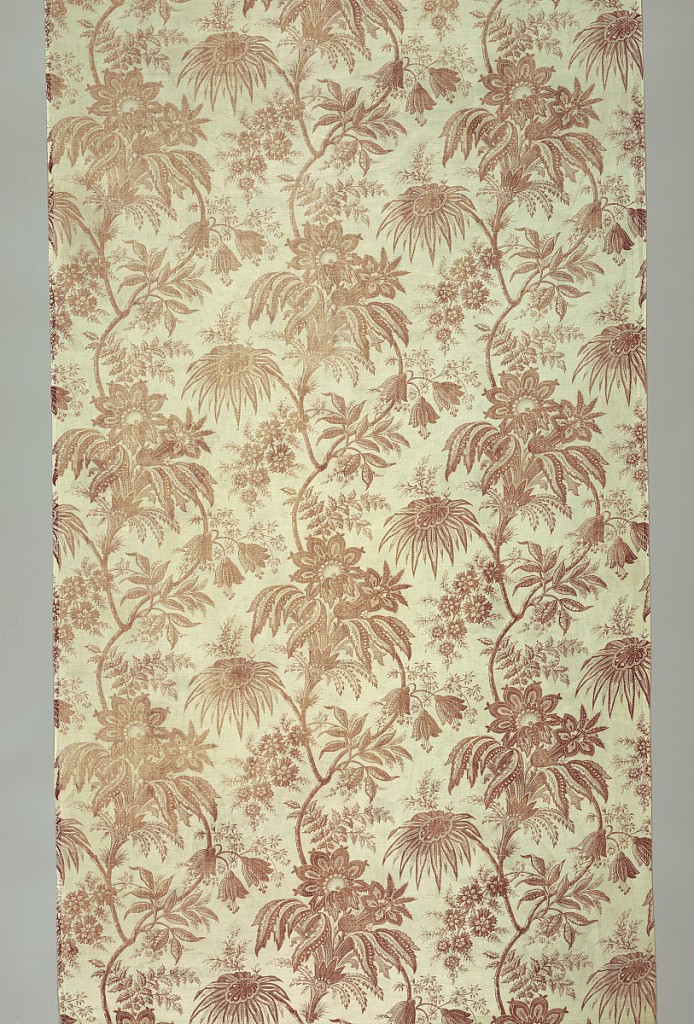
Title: Textile
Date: mid-19th century
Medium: cotton Technique: printed by engraved roller on plain weave
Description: Floral print with a large-scale repeat of exotic and stylized flowers in a faded shade of reddish-brown.